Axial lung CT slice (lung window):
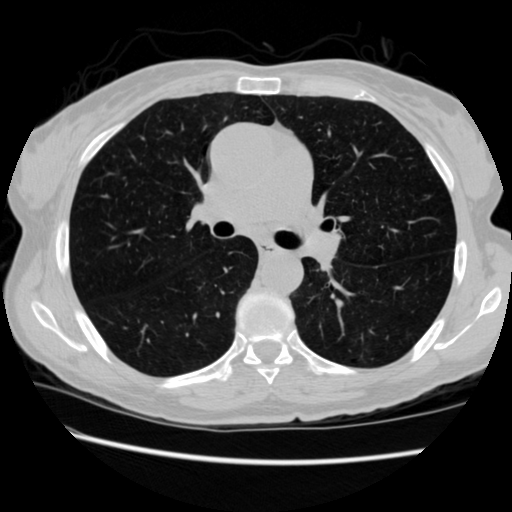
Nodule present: no